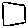
Label: square